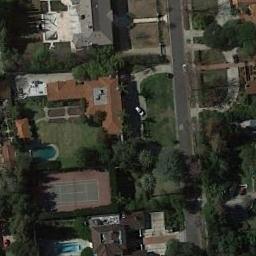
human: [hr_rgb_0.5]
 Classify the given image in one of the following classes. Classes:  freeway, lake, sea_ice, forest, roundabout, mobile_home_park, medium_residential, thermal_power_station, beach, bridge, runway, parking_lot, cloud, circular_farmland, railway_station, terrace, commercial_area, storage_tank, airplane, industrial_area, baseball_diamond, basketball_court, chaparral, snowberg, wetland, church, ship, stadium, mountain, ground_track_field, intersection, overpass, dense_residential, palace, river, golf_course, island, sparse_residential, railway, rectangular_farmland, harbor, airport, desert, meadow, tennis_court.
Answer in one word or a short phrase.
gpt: tennis_court